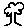
Label: tree